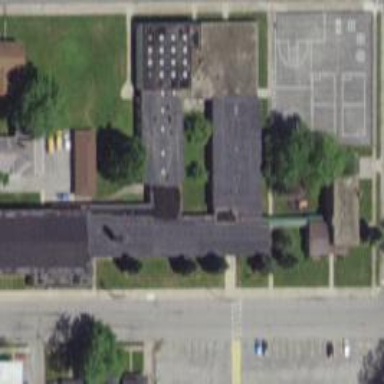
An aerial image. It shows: School.